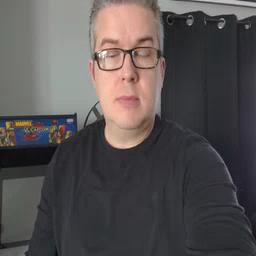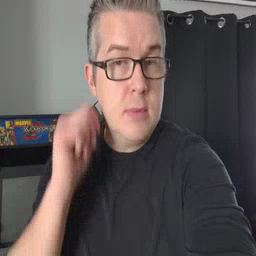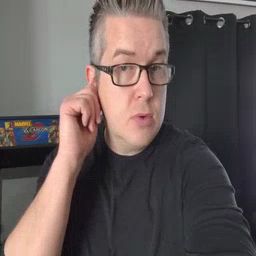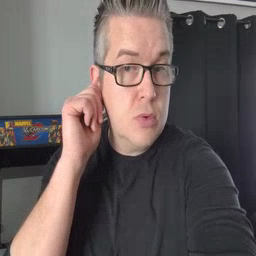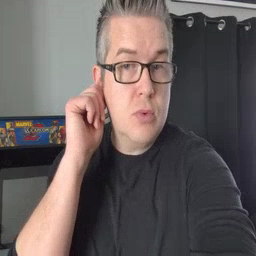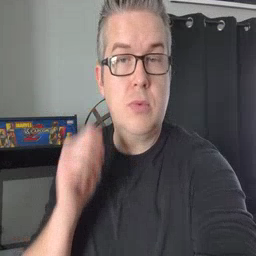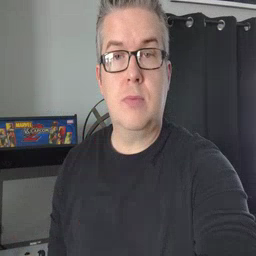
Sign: ear